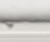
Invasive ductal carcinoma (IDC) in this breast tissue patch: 0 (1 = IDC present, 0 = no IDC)